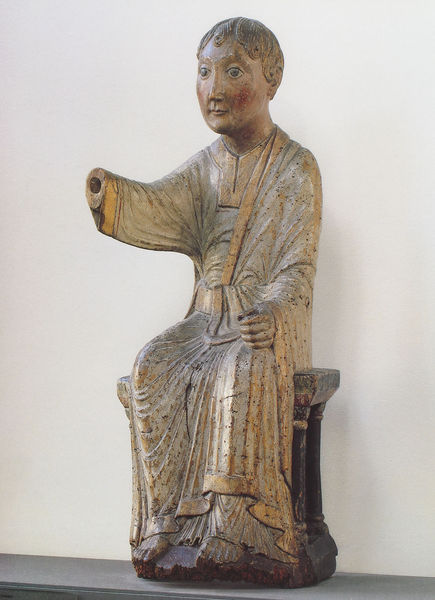
Titel: Engel
Institution: Berlin, Staatliche Museen zu Berlin, Preußischer Kulturbesitz
Schlagwörter: fuß, hand, kopf, mann, gelb, holz, mund, nase, ohr, schwarz, stuhl, blick, rot, beige, arm, augen, falten, gesicht, halten, kleidung, figur, gewand, gold, haare, mantel, sitzend, locken, skulptur, füße, sitz, einfach, foto, fotografie, antike, orientalisch, rom, mittelalter, mönch, eiche, gurt, erstaunt, sakral